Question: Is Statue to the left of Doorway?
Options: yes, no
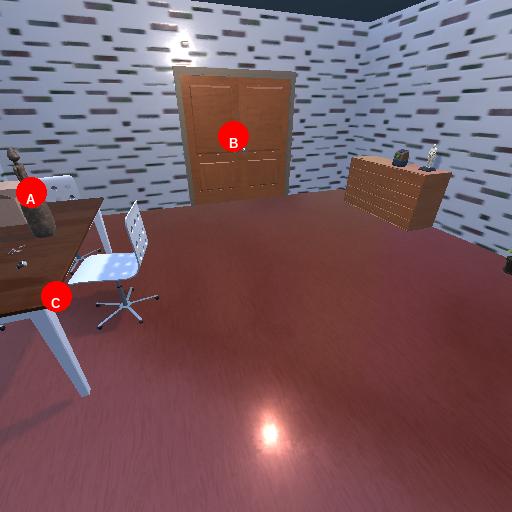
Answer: yes